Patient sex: M
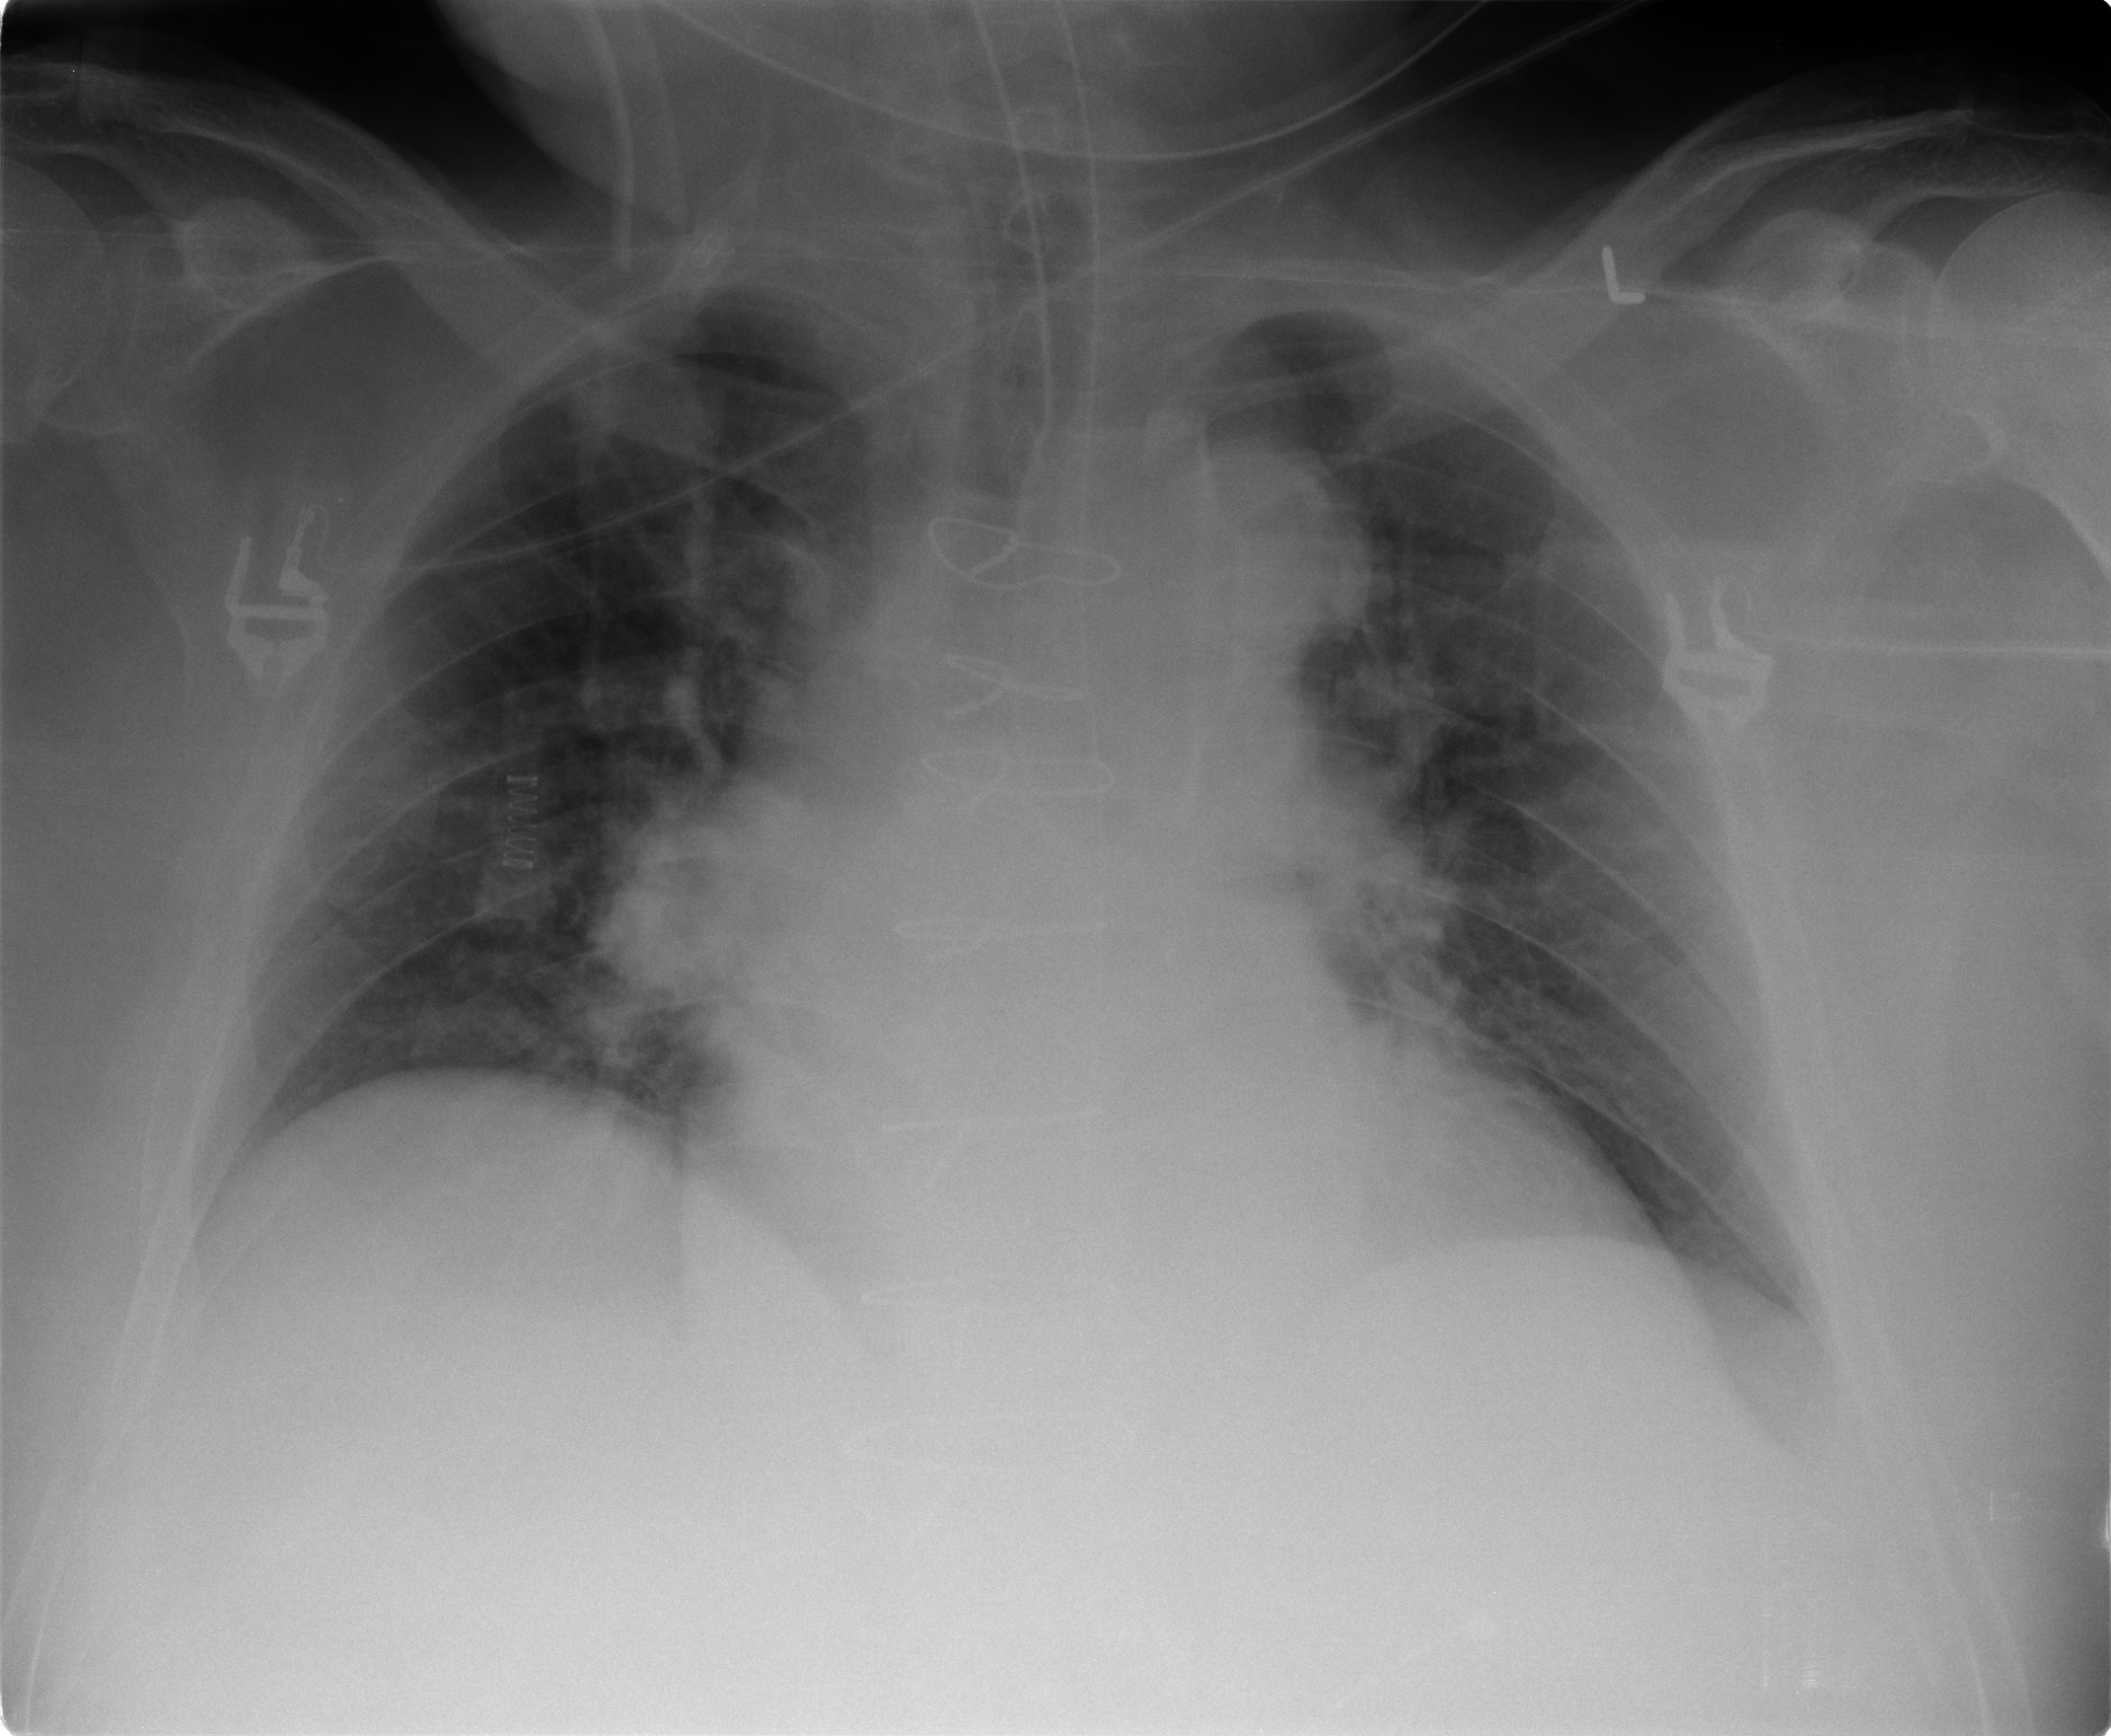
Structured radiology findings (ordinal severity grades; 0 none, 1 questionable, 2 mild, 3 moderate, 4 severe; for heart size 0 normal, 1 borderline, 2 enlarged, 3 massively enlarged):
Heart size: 2
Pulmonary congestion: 2
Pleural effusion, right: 0
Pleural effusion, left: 2
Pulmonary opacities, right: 0
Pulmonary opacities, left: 0
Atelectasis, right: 1
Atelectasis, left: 2